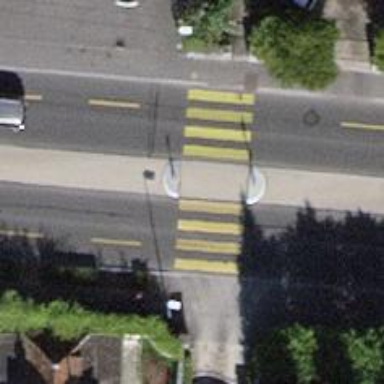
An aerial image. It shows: Marked footway crossing with island in the middle.